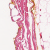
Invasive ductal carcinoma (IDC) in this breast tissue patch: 0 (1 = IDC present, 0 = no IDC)